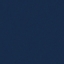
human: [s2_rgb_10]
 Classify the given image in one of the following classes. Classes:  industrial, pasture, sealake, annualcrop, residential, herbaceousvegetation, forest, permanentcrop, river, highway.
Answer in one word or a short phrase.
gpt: SeaLake